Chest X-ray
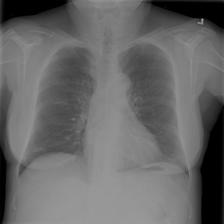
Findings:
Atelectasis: negative
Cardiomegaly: negative
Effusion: negative
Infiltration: negative
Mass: negative
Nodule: negative
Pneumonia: negative
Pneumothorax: negative
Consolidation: negative
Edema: negative
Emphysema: negative
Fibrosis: negative
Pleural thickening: negative
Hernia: negative